Question: Since some days, I have been facing a problem in Visual Studio 2008, related to my C++ software.
If I set Visual Studio settings to "Release Win32" mode, it works fine.
But if I set it to "Debug Win32", it has crash problems when using delete. Compiling is alright, but, when running, the software crashes on 1st "delete" it meets.
Consider this snaphsot:

As you can see, when software arrives to "delete temp;" command execution, it crashes showing the message:
> Debug Assertion Failed!
Program...
Expression _BLOCK_TYPE_IS_VALID(pHead->nBlockHouse)
What is the problem?
How to solve it?
Why in "Release" mode it doesn't have any errors?
Thanx
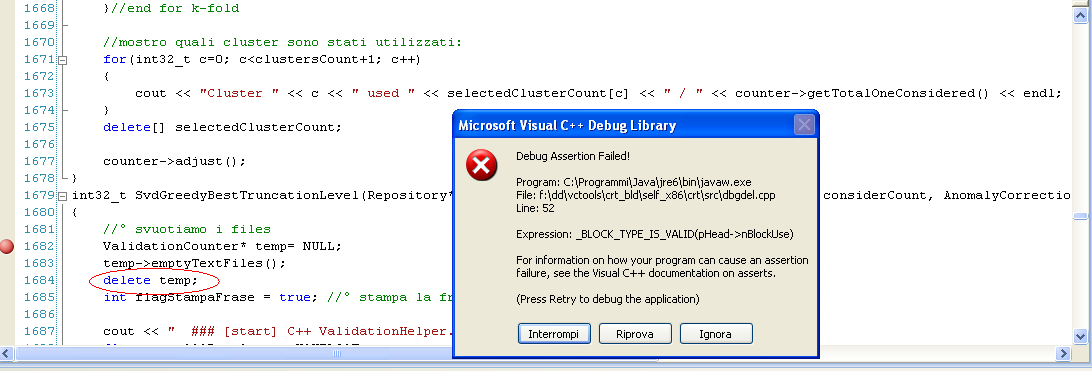
Answer: You should only 'delete' what you 'new' and 'delete[]' what you 'new[]'. Nothing else. You're also trying to use a null pointer to call a function. What happens when you try to call a method of nothing? Well, it can't be anything good.